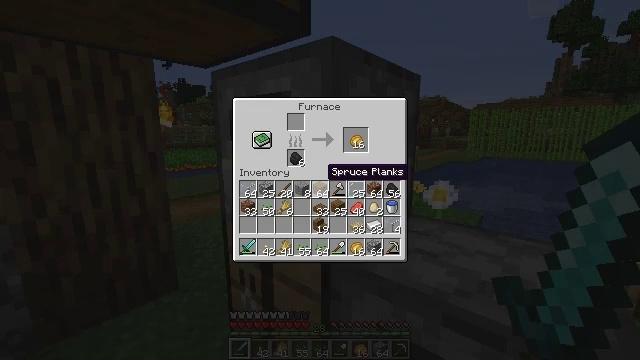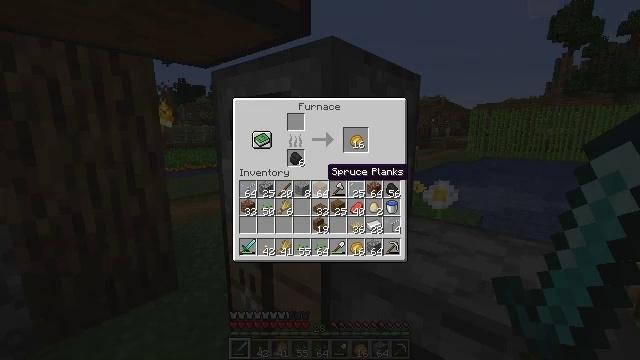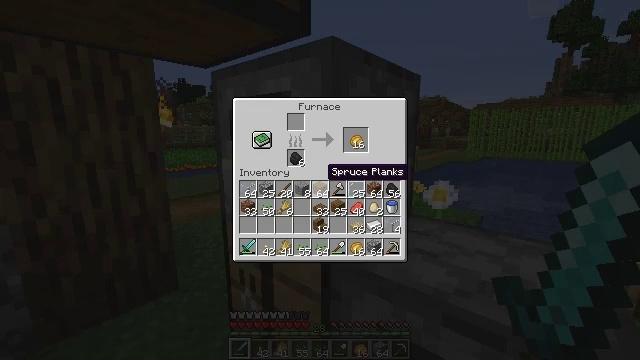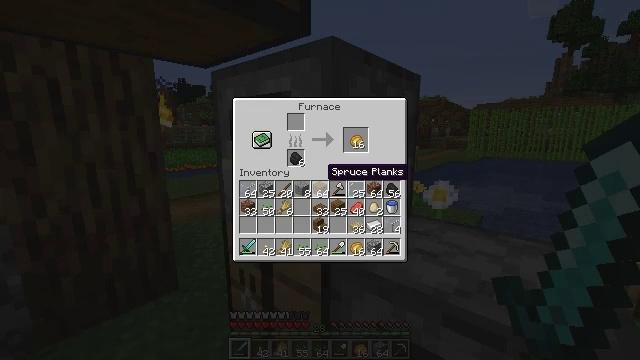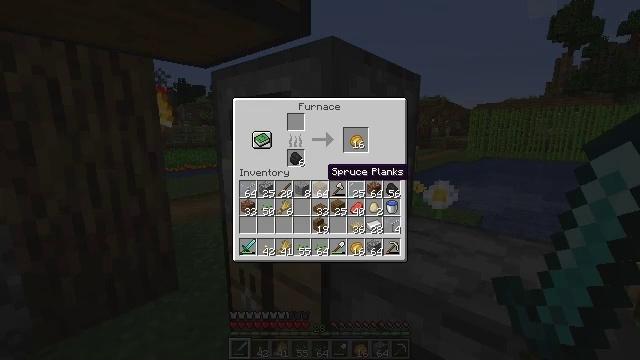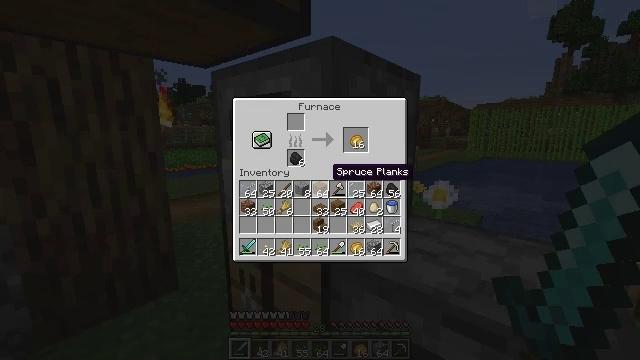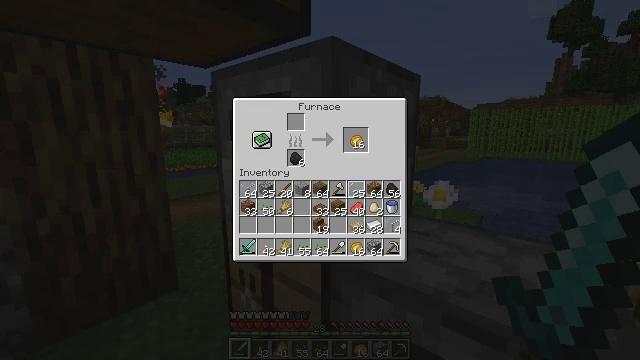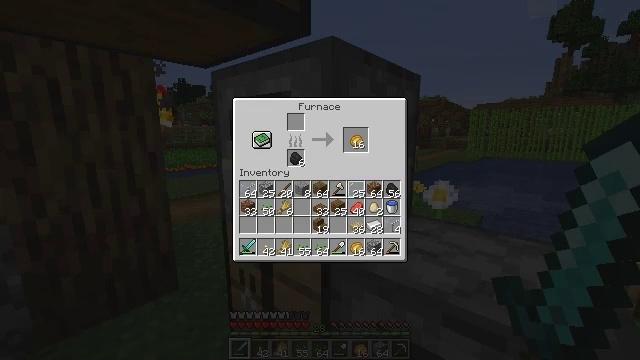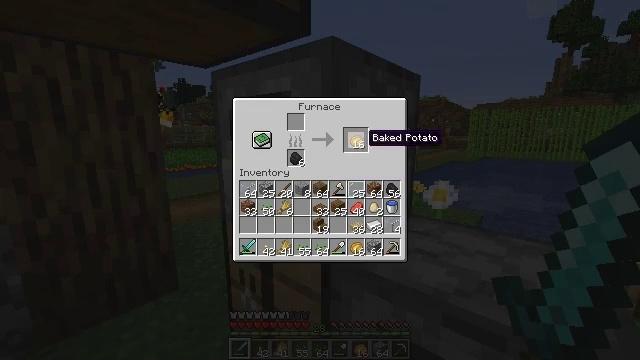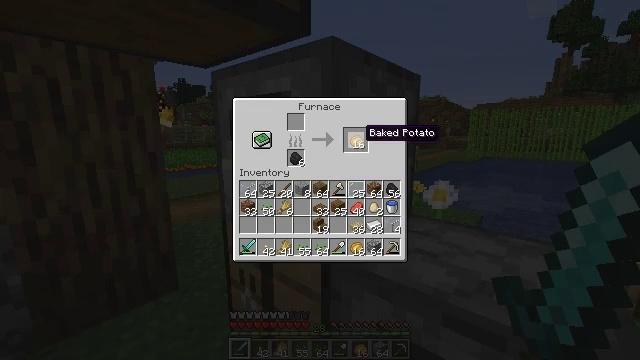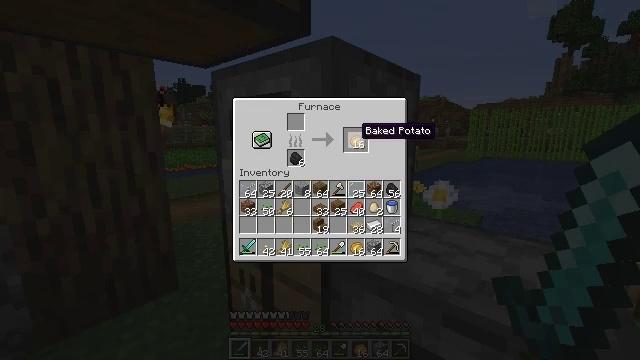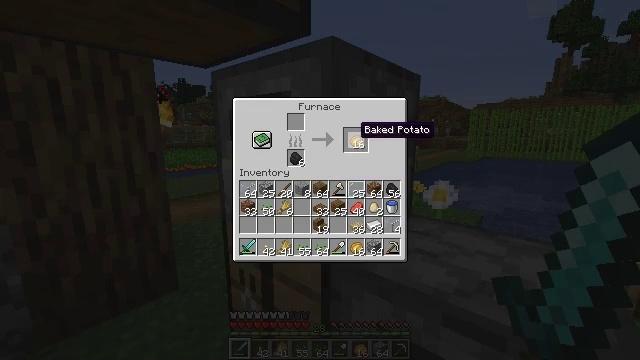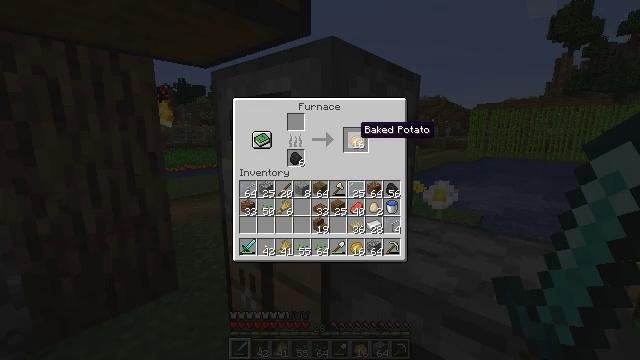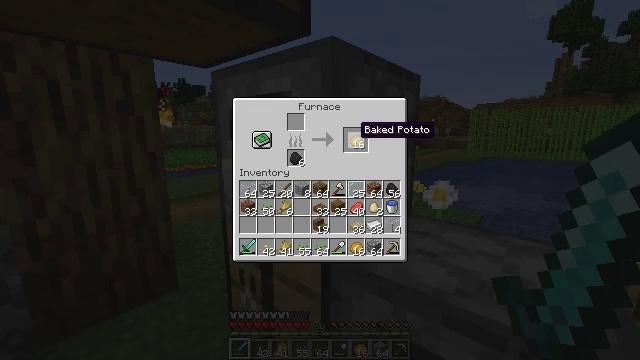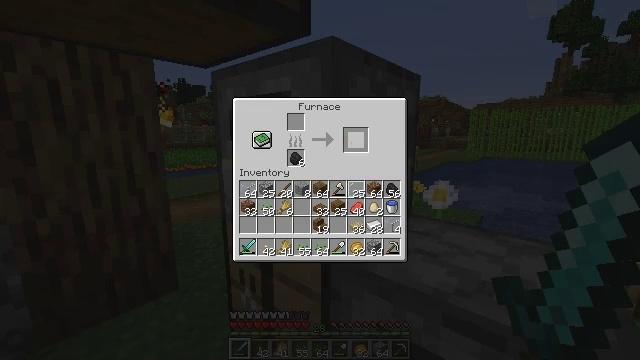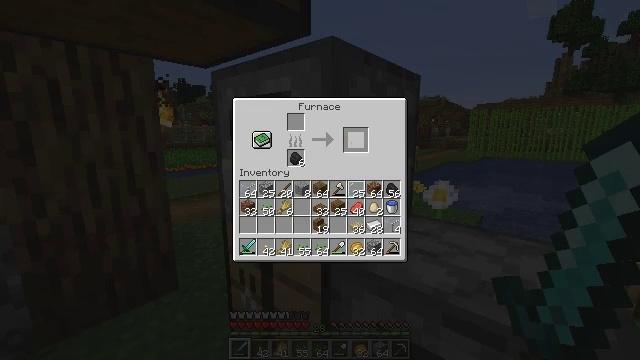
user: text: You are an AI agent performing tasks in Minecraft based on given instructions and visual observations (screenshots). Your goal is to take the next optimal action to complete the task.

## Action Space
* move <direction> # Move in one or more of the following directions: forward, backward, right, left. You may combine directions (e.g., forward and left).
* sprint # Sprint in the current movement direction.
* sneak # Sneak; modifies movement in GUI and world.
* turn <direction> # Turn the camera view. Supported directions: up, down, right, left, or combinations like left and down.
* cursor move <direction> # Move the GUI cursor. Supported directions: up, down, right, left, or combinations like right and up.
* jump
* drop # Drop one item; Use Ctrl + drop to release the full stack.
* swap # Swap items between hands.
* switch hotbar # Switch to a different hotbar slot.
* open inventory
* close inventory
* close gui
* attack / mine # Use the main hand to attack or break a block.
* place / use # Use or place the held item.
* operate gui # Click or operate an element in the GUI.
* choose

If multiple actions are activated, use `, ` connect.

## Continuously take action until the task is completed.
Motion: motion action
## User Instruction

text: Cook a potato in the furnace.
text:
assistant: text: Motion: no_op
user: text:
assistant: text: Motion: no_op
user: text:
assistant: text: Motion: no_op
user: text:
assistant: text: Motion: no_op
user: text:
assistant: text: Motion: no_op
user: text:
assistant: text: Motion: cursor move right
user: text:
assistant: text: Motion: cursor move right and up
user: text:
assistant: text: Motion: cursor move up
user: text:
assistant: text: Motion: no_op
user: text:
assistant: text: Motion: no_op
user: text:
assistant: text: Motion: no_op
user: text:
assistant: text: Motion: sneak
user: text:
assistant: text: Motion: sneak
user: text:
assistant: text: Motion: sneak, operate gui
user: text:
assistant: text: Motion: sneak, operate gui
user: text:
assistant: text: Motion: sneak, operate gui
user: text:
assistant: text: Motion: sneak
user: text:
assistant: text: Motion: sneak
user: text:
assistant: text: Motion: sneak